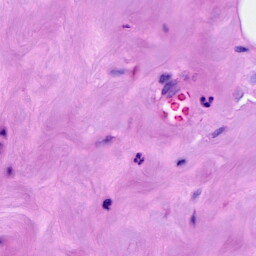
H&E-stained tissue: Breast